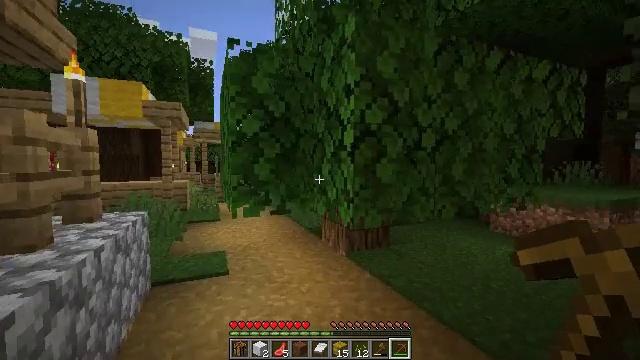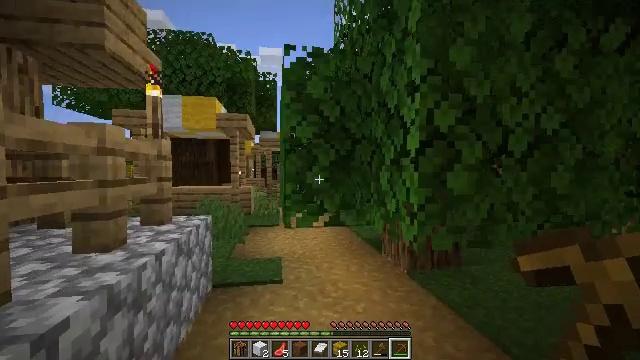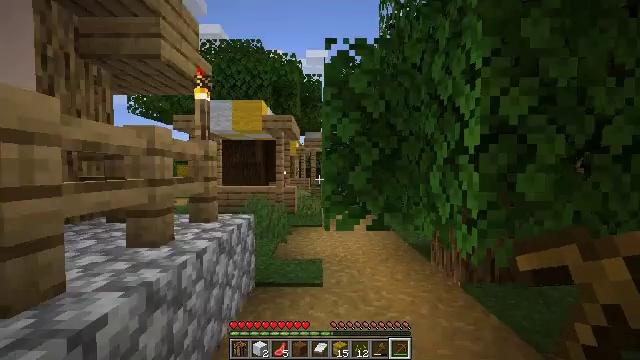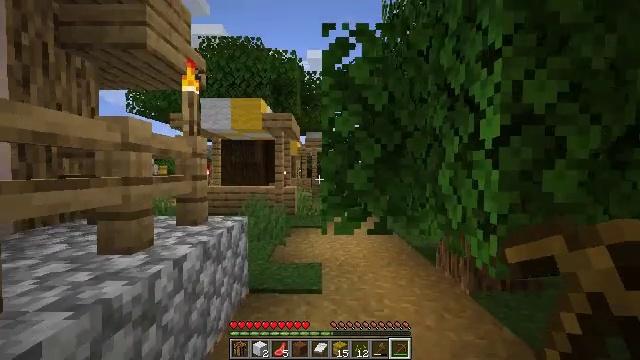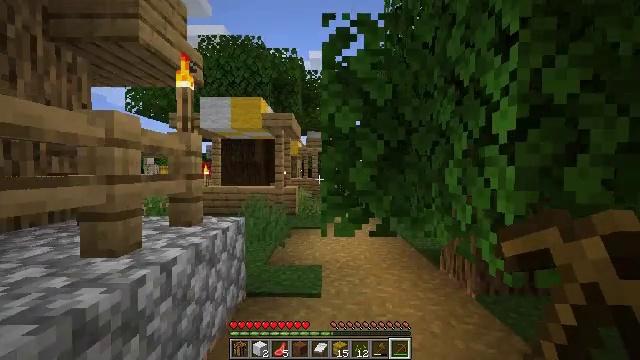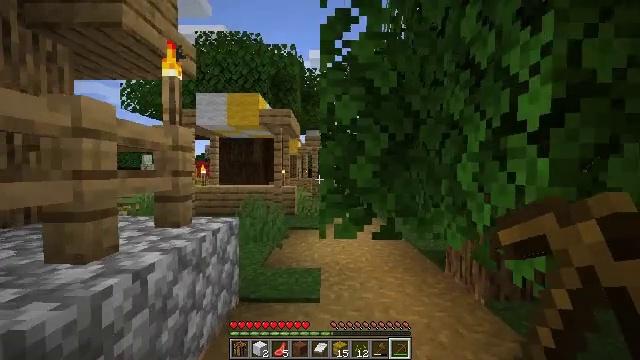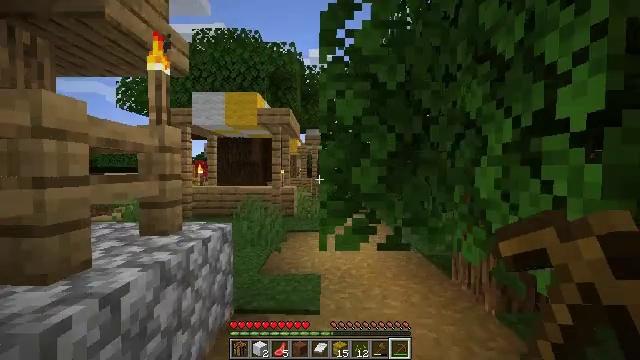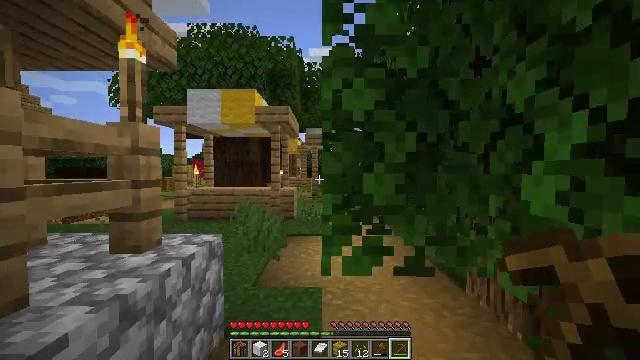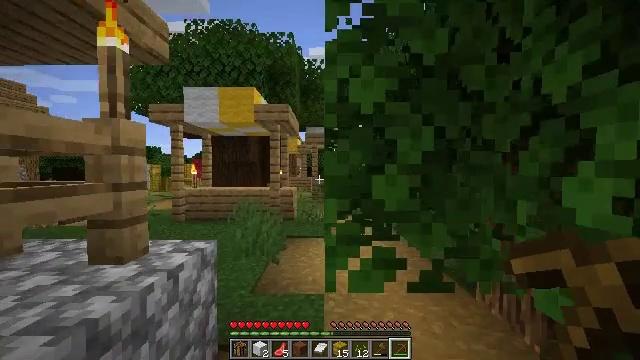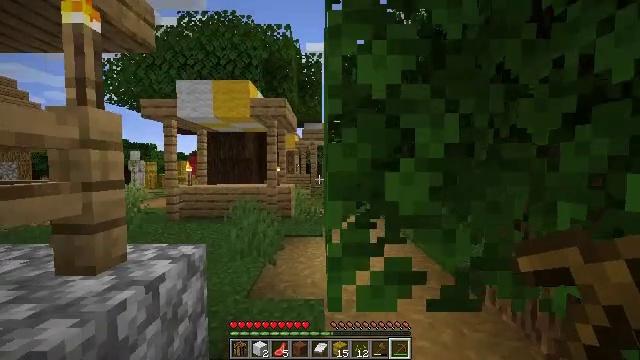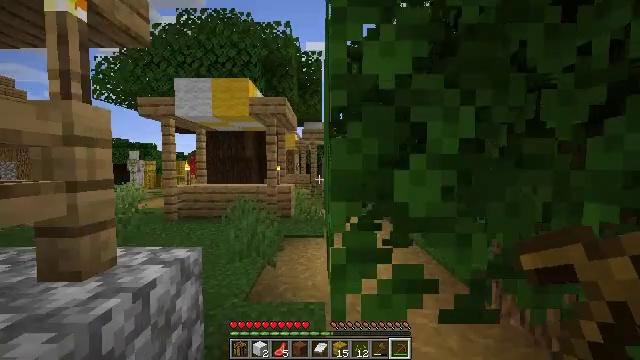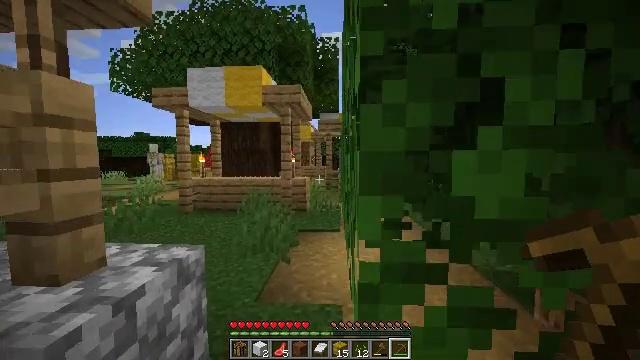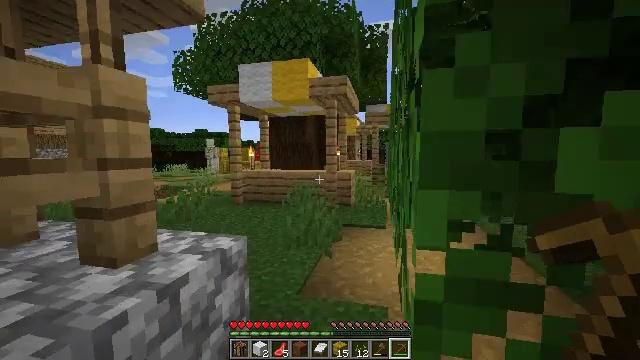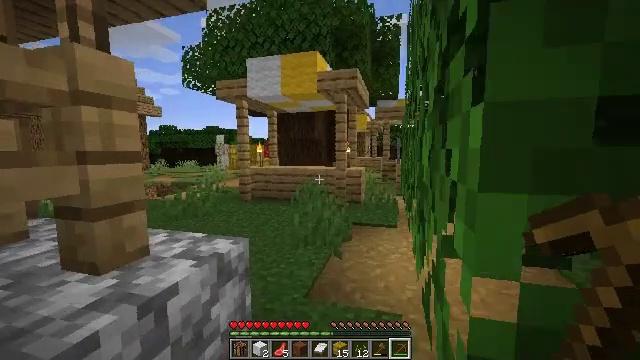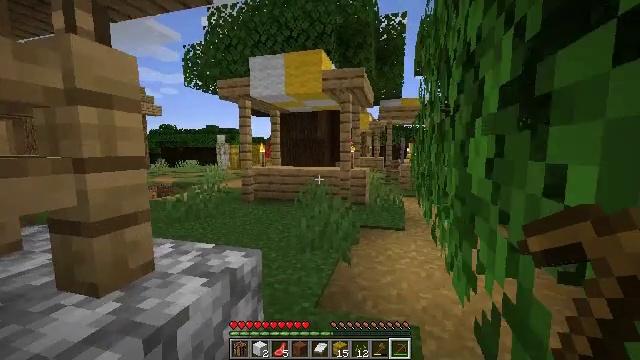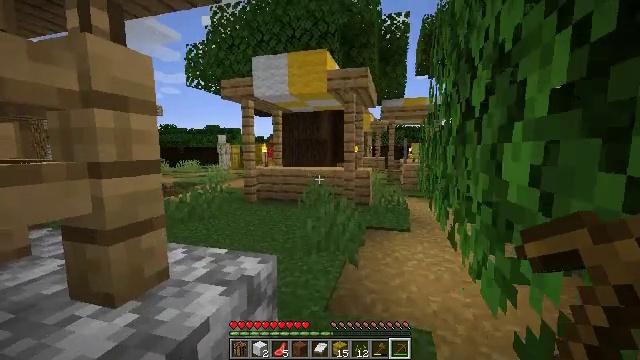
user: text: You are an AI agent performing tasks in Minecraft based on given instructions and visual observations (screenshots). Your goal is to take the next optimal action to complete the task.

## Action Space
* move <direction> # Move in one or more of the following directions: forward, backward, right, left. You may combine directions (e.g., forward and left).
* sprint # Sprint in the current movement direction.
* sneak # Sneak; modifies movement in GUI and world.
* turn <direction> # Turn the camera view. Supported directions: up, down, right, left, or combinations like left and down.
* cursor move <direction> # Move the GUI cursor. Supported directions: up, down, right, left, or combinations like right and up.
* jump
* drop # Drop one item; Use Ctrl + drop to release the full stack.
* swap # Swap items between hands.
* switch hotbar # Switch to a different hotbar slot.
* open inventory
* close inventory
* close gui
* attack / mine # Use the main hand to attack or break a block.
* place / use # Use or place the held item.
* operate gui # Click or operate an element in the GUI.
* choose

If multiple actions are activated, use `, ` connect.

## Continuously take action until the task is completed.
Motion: motion action
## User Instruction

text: Collect the blast furnace by mining it.
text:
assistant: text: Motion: move forward, turn left and up
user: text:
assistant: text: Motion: move forward, turn left
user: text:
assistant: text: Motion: move forward
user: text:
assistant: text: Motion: move forward
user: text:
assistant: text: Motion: move forward
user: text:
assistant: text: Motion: move forward
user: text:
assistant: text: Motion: move forward
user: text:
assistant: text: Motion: move forward
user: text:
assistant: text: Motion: move forward
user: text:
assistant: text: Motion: move forward
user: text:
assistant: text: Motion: move forward, turn left and down
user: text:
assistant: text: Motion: move forward, turn left and down
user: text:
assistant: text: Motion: move forward and move left, turn left
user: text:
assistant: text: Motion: move forward and move left
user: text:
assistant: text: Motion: move forward and move left
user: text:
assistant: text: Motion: move forward and move left
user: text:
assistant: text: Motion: move forward and move left
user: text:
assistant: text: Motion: move forward
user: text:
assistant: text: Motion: move forward
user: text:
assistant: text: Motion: move forward
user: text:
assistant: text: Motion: move forward
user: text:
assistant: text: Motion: move forward
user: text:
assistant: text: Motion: move forward
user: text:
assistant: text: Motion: move forward
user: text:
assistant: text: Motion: move forward
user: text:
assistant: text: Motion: no_op
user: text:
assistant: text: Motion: turn down
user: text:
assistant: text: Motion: move forward, turn left and down
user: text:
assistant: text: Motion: move forward, turn left
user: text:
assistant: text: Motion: move forward, turn left